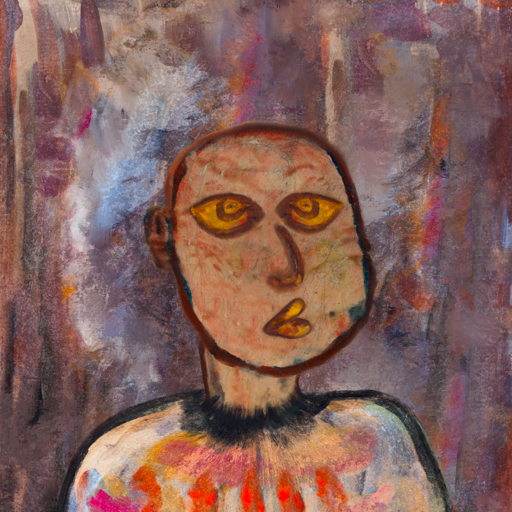
Background: Hypocrite, Head And Neck Side: Orphan, Face Side: Comrade, Bust: Childish, Hair Side: Blank, Head Accessory: Blank, Second Necklace: Blank, Necklace: Blank, Baby: Blank